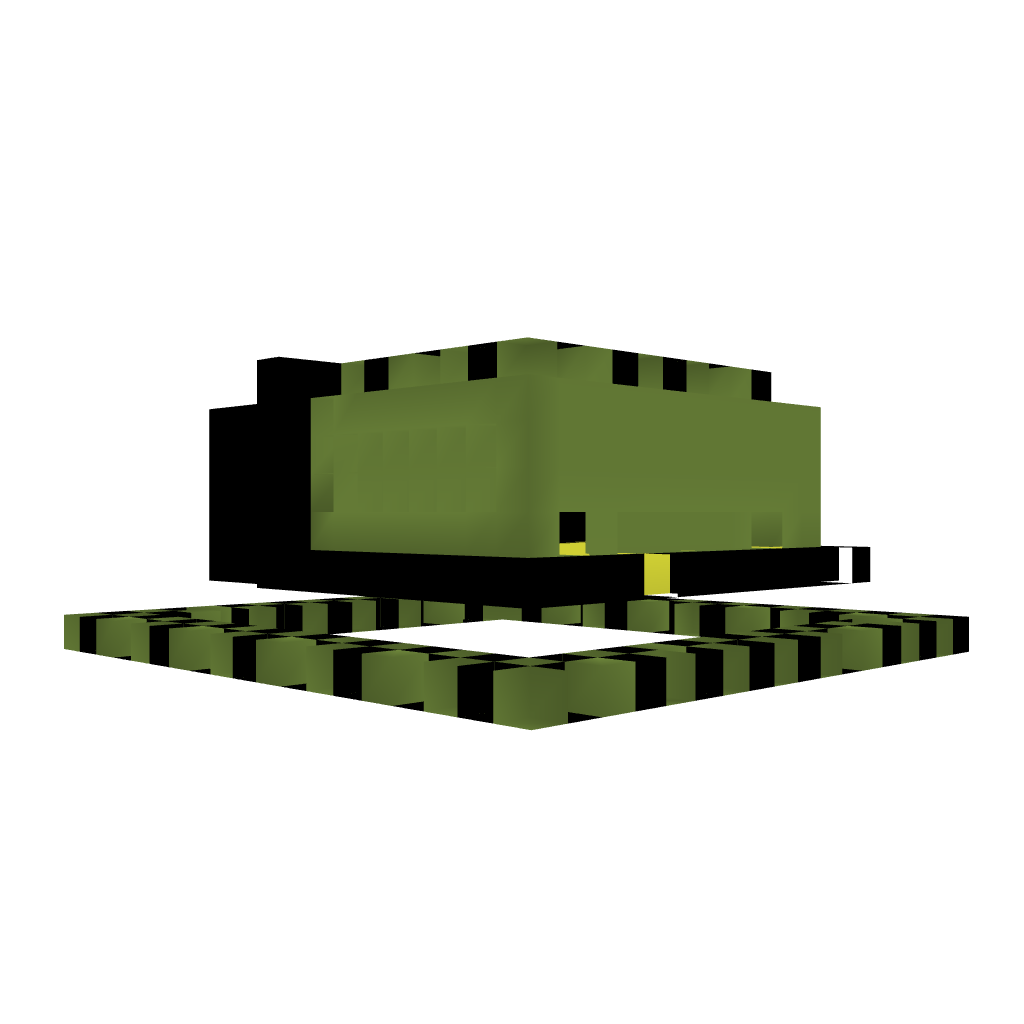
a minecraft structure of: Studio 001 bad low quality